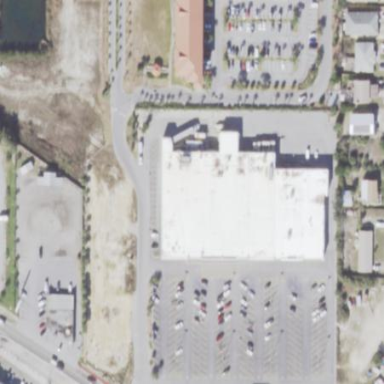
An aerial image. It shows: Building that houses supermarket.